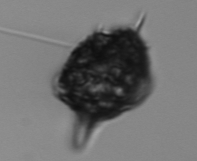
Label: Gonyaulax